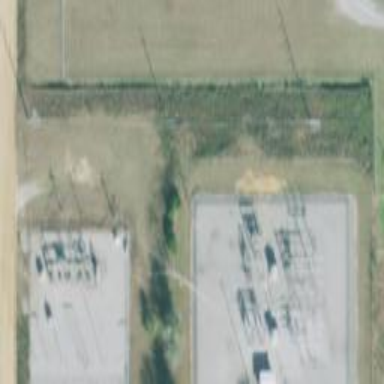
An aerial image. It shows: Distribution power substation secured by fence.